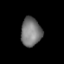
Tissue: lung
Cell type: Epithelial cells
Senescence score: 0.5424
Nuclear area (px): 575
Mean DAPI intensity: 120.51